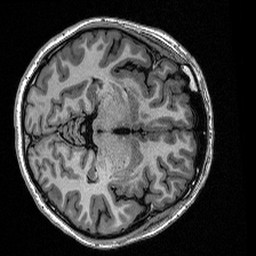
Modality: T1w
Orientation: axial
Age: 21
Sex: female
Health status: healthy
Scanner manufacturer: siemens
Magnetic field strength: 1.5 T
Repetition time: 2.73 s
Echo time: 0.00357 s